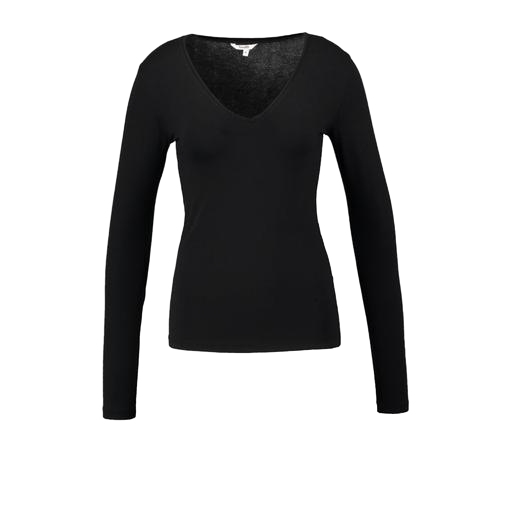
black v-neck top only macy, black tall fitted v neck long sleeve t-shirt slub, black long-sleeve v-neck top, white background